Field crop: maize
Growth stage: 2
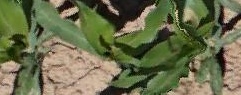
Species: maize